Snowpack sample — Snodgrass Mountain, Crested Butte, Colorado (2/4/25, 12:06 PM MST)
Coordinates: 38.923, -106.968
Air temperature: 35 °F
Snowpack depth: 80 cm
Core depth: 50 cm
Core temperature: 30.2 °F
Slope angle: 14°, slope face: 78°
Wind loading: low
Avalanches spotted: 0
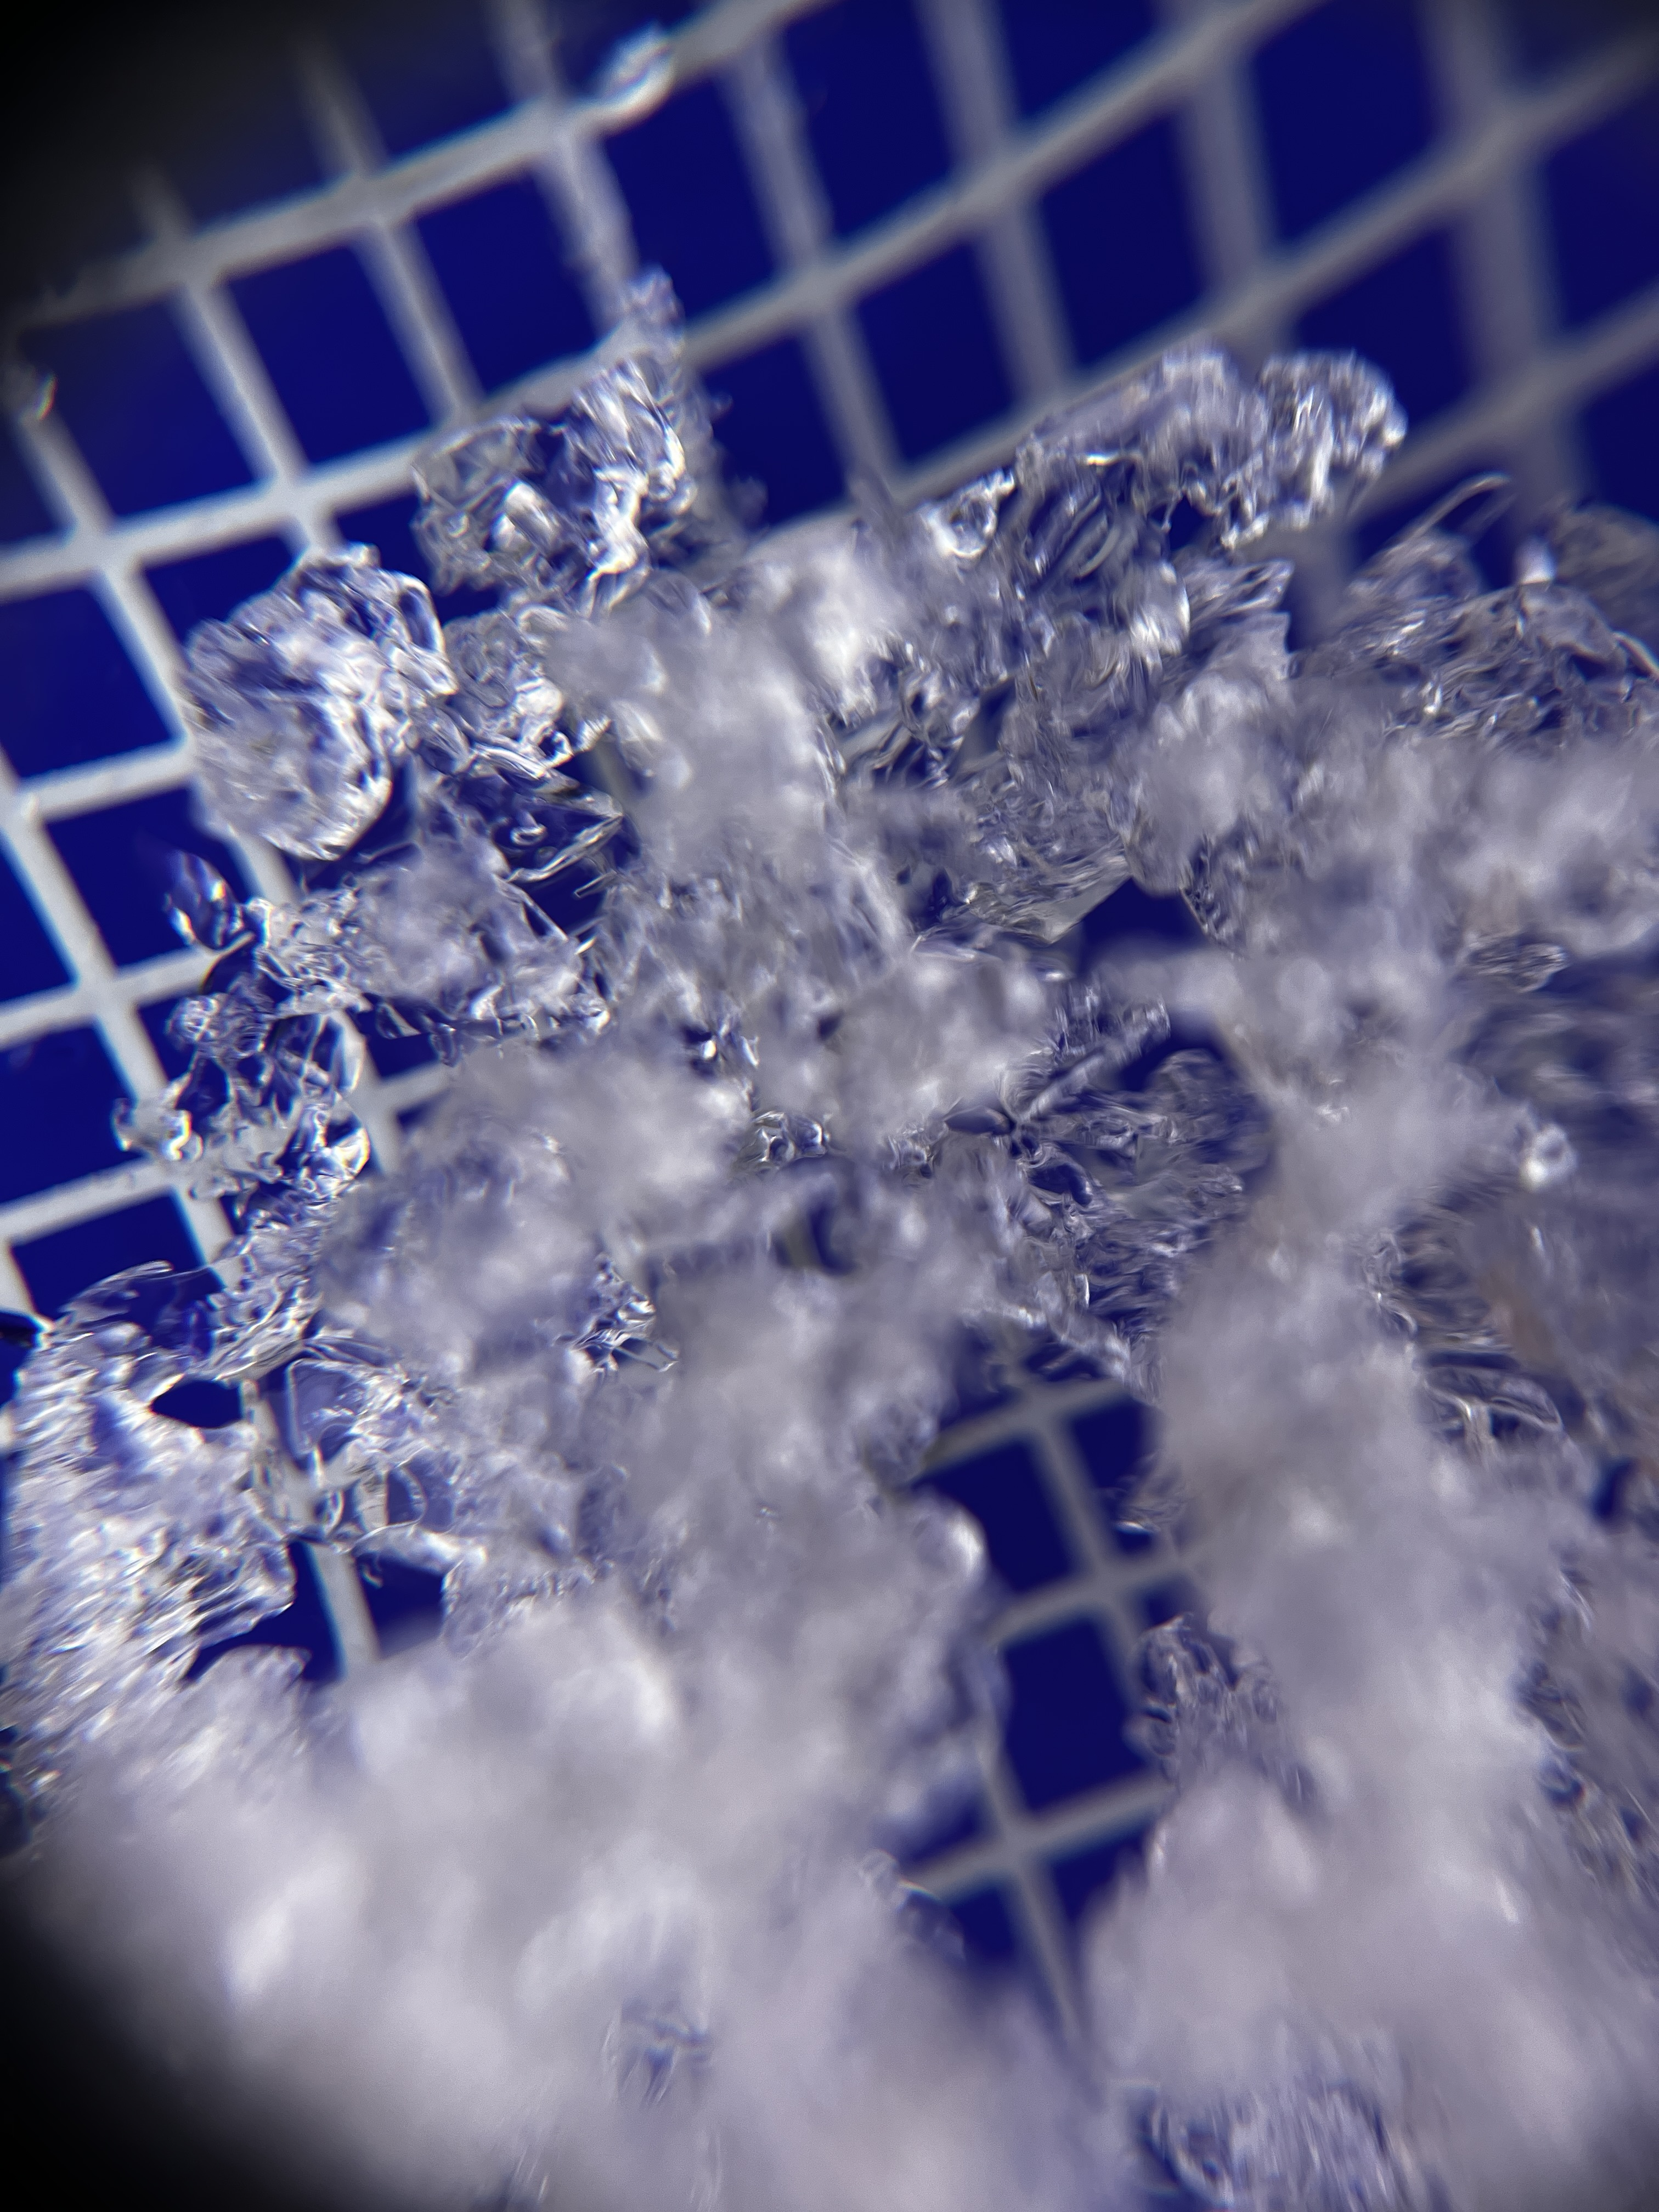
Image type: magnified_profile
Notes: No avalanches nearby, unusually warm weather for the last month reported by residents, Collected 25 yards from treeline